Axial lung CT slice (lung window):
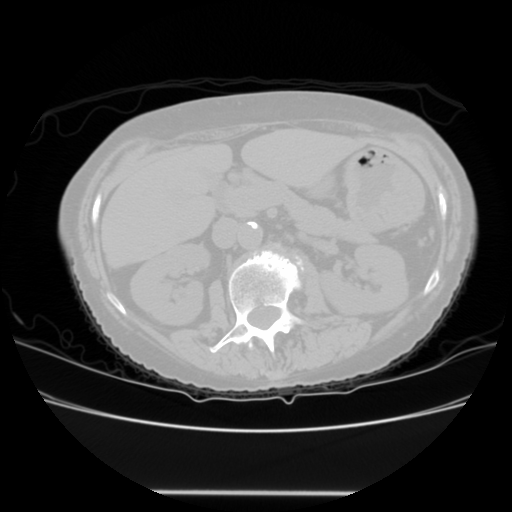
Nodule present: no